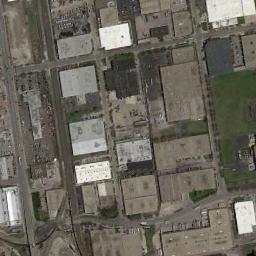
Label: industrial_area